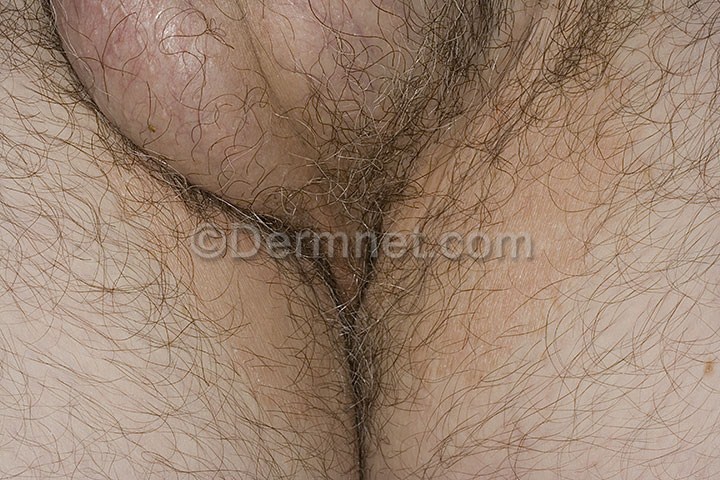
Disease: Tinea Ringworm Candidiasis and other Fungal Infections